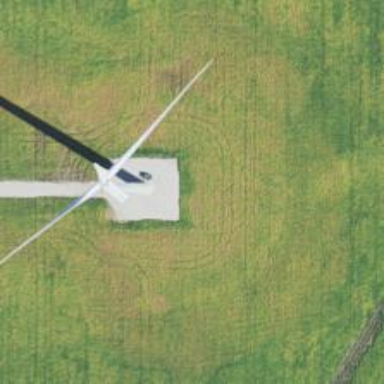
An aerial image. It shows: Wind turbine generator that utilizes wind as its source for generating electricity. It is of the horizontal axis type.